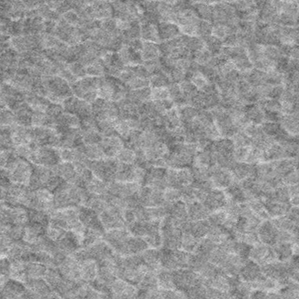
Label: frost